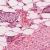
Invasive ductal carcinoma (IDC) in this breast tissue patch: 1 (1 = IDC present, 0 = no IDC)